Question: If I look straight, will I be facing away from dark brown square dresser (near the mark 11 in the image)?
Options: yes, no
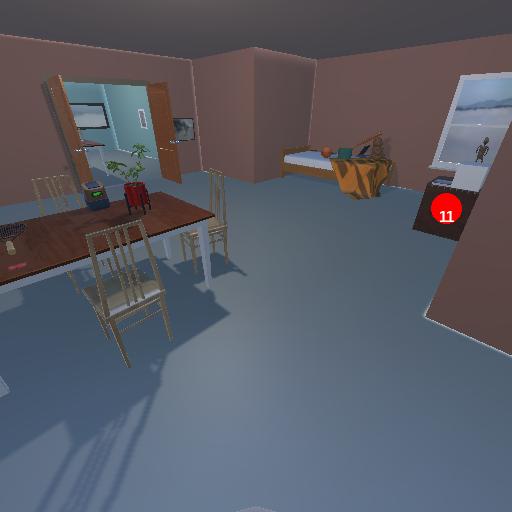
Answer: yes